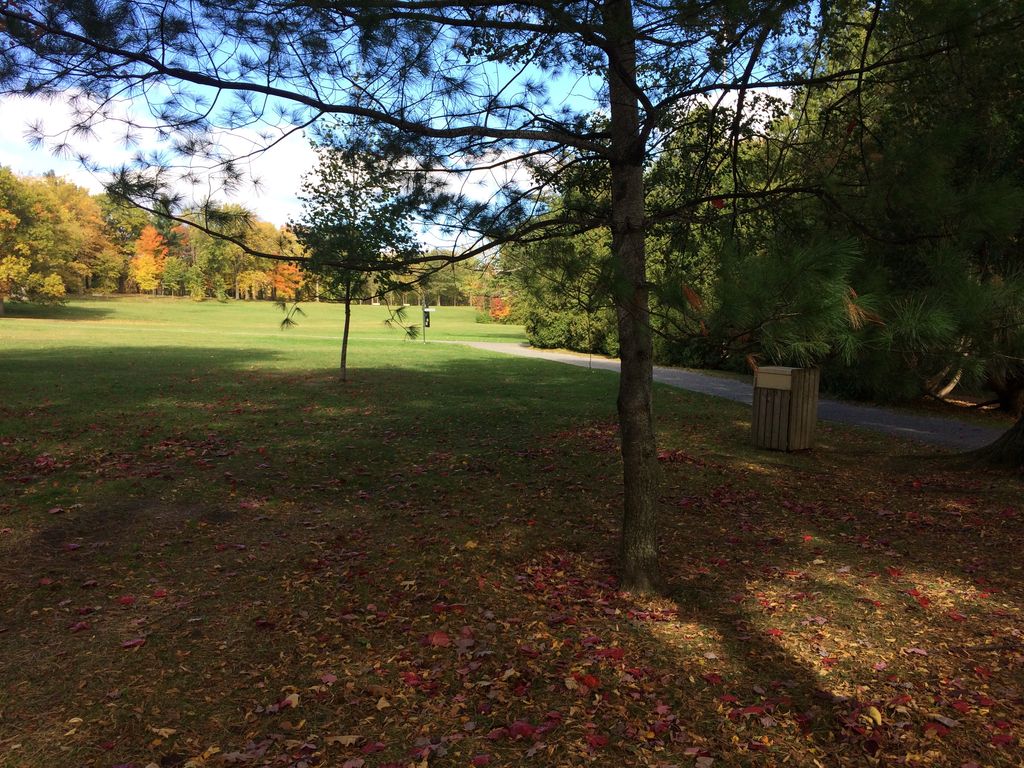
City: quebec_city